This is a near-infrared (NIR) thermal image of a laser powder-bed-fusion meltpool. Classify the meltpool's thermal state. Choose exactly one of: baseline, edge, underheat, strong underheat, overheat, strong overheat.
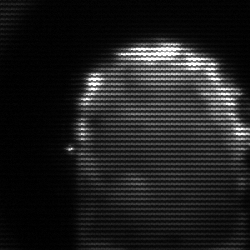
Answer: baseline